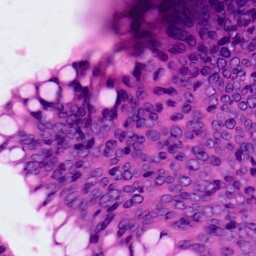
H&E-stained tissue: Colon